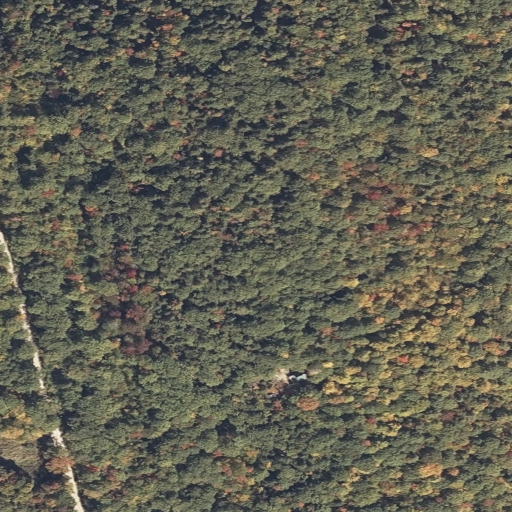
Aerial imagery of mountain in Maine named Whitman Hill containing mixed forest, deciduous forest, evergreen forest, open development, pasture, and shrub